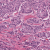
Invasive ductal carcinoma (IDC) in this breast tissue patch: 1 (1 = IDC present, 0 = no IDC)